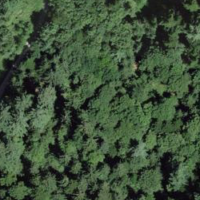
EUNIS habitat code: 44
Species observed at this site:
Cirsium vulgare
Fraxinus excelsior
Gonepteryx rhamni
Angelica sylvestris
Bombus campestris